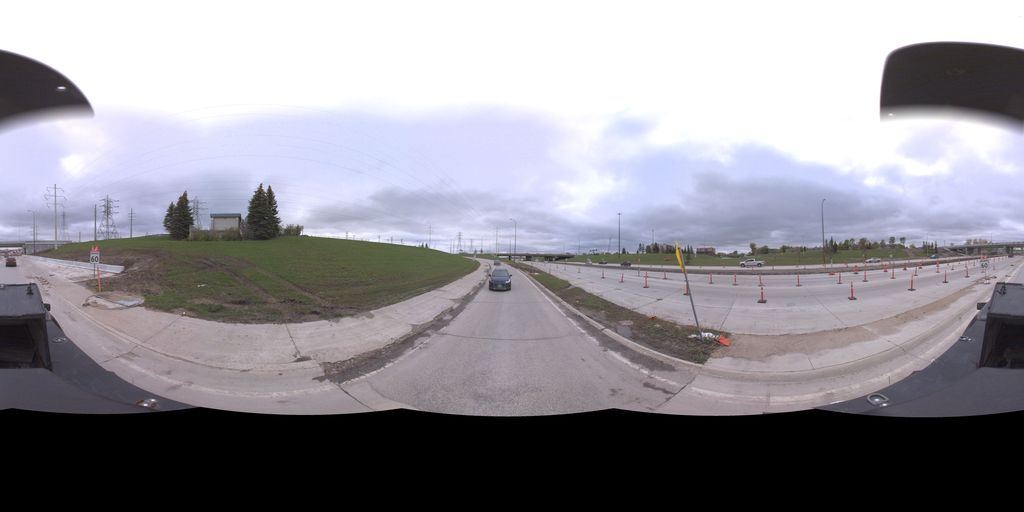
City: winnipeg